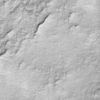
Label: not_dusty